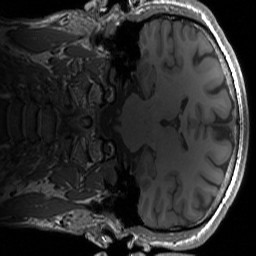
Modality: T1w
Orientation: coronal
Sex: male
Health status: ill
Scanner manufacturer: siemens
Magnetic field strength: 3 T
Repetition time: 1.57 s
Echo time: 0.00275 s